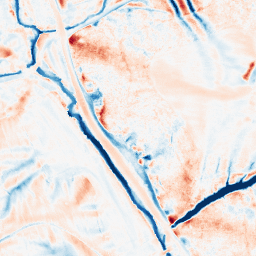
Category: edge_preserving
Decomposition family: median
Decomposition parameters: size: 21
Upsampling method: lanczos
Upsampling parameters: scale: 4
Upsampling scale: 4